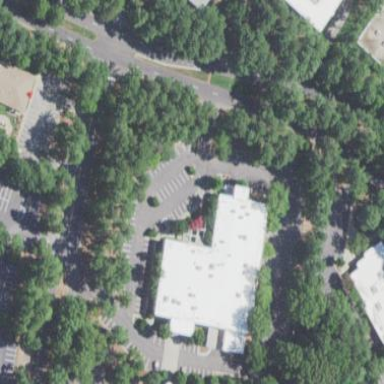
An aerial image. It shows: Commercial building.